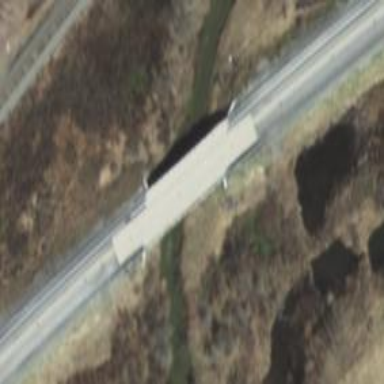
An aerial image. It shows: Motorway bridge.